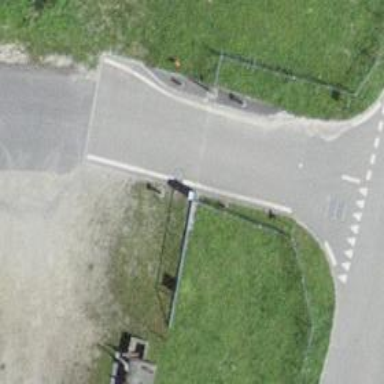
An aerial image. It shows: Gate.